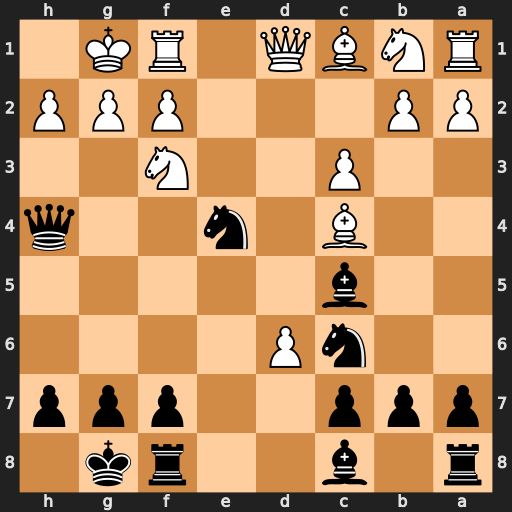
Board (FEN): r1b2rk1/ppp2ppp/2nP4/2b5/2B1n2q/2P2N2/PP3PPP/RNBQ1RK1
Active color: b
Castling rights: -
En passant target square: -
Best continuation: Bxf2+ Rxf2 Qxf2+